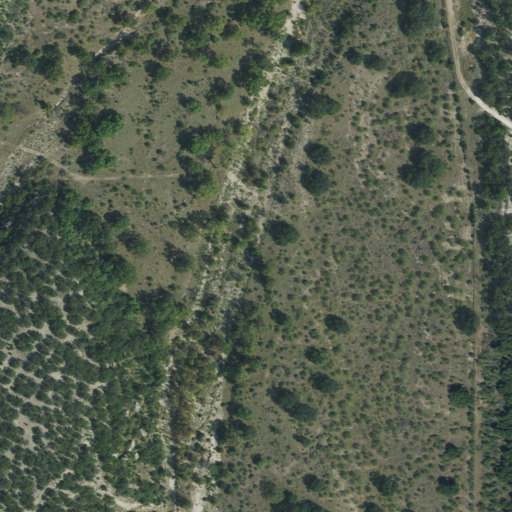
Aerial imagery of valley in Texas named Gorman Draw containing shrub, deciduous forest, and evergreen forest